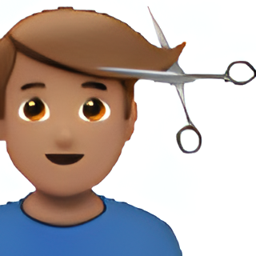
Name: man getting haircut type 4
Emoji: 💇🏽‍♂️
Group: People & Body
Sub-group: person-activity